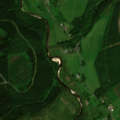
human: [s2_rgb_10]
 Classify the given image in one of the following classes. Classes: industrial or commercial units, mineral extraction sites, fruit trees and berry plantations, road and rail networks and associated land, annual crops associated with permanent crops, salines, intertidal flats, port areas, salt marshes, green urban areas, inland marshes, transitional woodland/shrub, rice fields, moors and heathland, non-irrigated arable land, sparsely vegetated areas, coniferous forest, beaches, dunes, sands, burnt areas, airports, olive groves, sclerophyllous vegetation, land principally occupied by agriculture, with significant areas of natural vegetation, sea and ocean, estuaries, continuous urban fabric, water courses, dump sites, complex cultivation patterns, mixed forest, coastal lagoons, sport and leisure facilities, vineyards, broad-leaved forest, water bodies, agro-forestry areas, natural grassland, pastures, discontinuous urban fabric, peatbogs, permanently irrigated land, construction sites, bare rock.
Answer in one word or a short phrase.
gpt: land principally occupied by agriculture, with significant areas of natural vegetation, coniferous forest